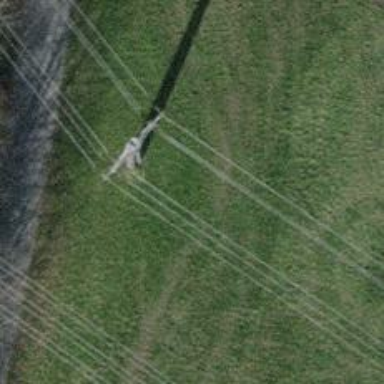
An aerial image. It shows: Power tower.